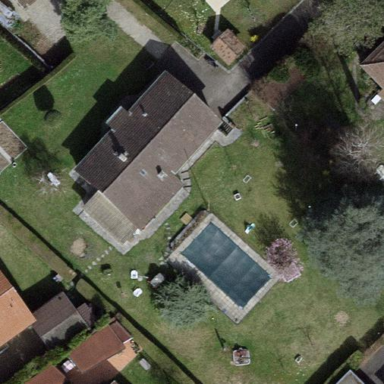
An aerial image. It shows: Garden surrounded by fence.